Question: In an attempt to learn WP 8.1 development (non SL) I am building a Quiz app aimed at children. It is a Fruit guessing game.
User is shown a picture of a fruit along with three words. One of those words is the name of the fruit. If the correct word for the fruit is chosen, then the user gets a point and is also shown the next fruit with word options.
I am new to WP 8.1 development and I am not really sure how to swap the bound 'QuestionVM.cs' on the XAML page when the User selects the correct answer. Here is a diagram I put together of what I currently have:

That whole QuestionVM needs replacing when the user selects the correct answer.
How do I do that?
Is there even a way to do that? Or must I change the on the 'QuestionVM.cs' rather than swapping the whole 'QuestionVM.cs' instance?
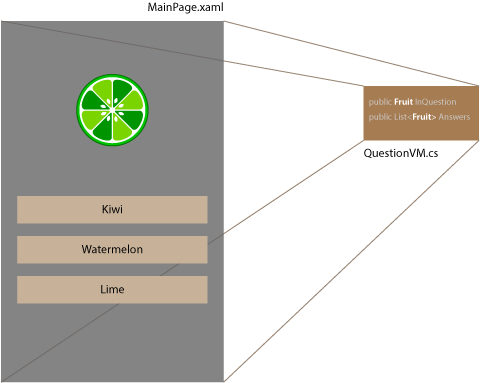
Answer: 1. Create a MainVM on top of your QuestionVM. This will be the back store of your main screen.
2. Create a private List<QuestionVM> in MainVM. This will store all question objects in it.
3. Create a readonly CurrentQuestion property of type QuestionVM. This will point to the current question object.
4. Keep an private integer index for the current question.
5. Create MoveNext, MovePrevious commands (RelayCommand type) in MainVM. Call these upon the selection of correct answer (or through explicit buttons whatever you need).
6. These commands will simply increment/decrement the current index and then call RaisePropertyChanged on CurrentQuestion property. This will update your UI.
Note: I'm assuming you're using MVVM Light or some other MVVM framework and that your VM classes inherit from 'ViewModelBase' or 'ObservableObject'.